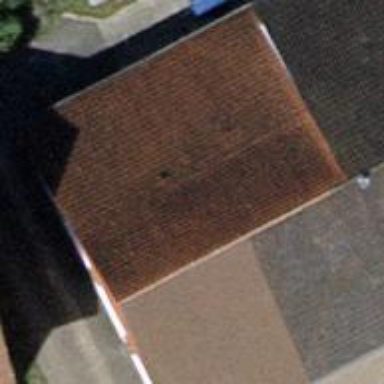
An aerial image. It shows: Gabled roof farm building.